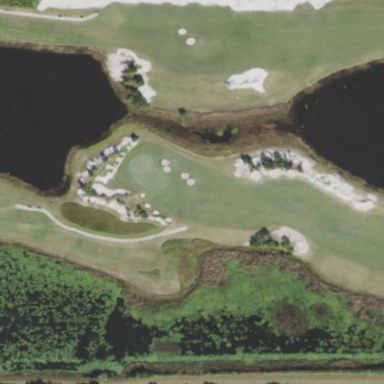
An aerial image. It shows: Water hazard on golf course. The hazard is natural water feature.